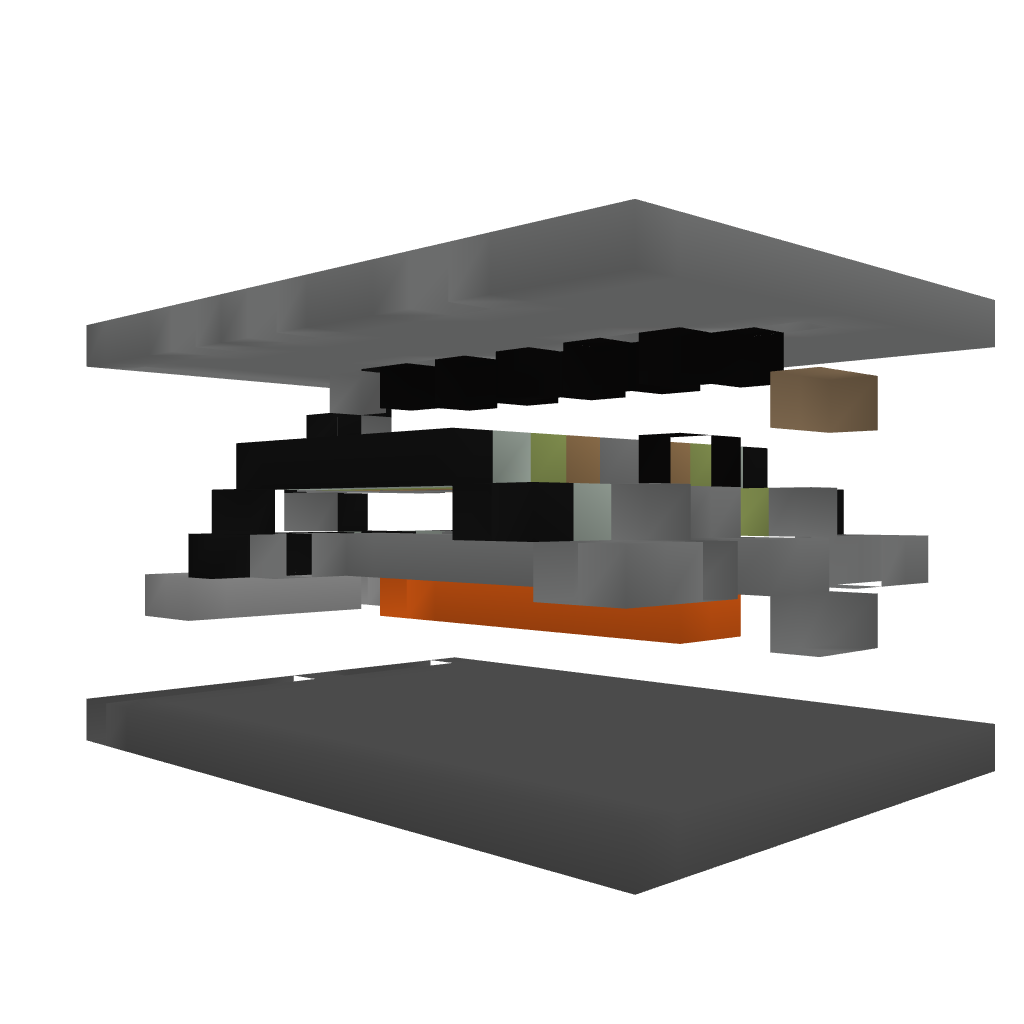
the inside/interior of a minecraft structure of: Free Cake Lava Floor Trap